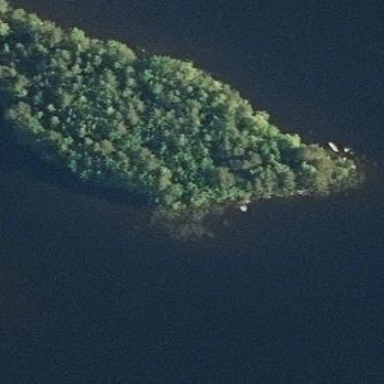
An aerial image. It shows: Islet surrounded by woodland.